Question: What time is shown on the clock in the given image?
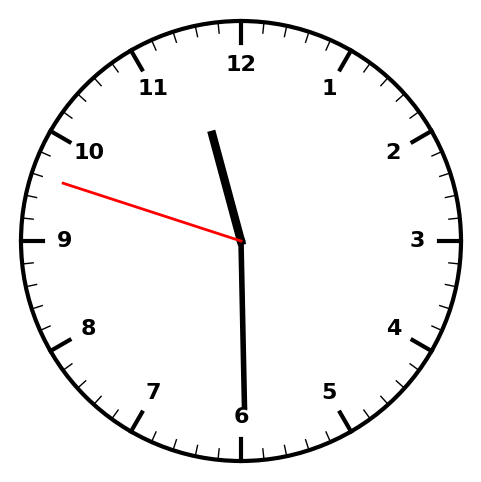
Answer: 11:29:48